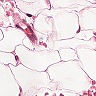
Metastatic tissue present: no